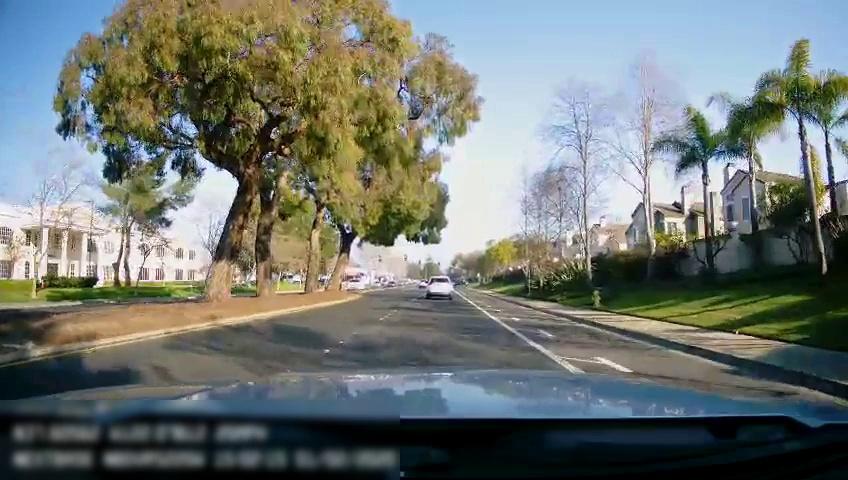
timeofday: Day
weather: Sunny
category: Drivable Space
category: Vehicles | SUV
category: Lanes | Current Lane
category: Lanes | Current Lane
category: Lanes | Alternate Lane